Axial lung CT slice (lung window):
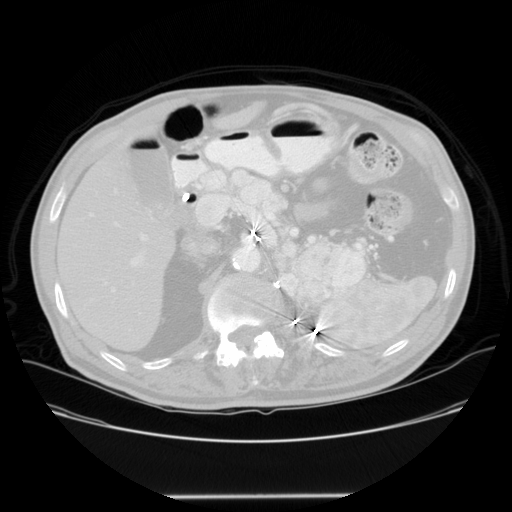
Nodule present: no